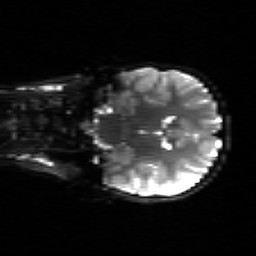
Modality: sbref
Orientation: coronal
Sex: female
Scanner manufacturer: siemens
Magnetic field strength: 3 T
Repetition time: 5 s
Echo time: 0.071 s